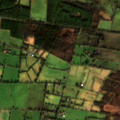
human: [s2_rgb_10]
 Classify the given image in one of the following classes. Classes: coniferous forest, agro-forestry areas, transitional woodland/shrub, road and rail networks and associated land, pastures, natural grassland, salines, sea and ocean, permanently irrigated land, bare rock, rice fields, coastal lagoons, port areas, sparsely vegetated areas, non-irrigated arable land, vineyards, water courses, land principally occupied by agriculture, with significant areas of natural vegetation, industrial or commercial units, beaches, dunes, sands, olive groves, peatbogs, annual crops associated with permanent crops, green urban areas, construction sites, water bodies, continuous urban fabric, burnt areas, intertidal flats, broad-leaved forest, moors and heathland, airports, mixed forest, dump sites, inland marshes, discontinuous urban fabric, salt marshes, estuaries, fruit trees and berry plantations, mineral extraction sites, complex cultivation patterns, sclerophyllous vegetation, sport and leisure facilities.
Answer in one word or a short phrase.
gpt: pastures, transitional woodland/shrub, peatbogs